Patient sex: M
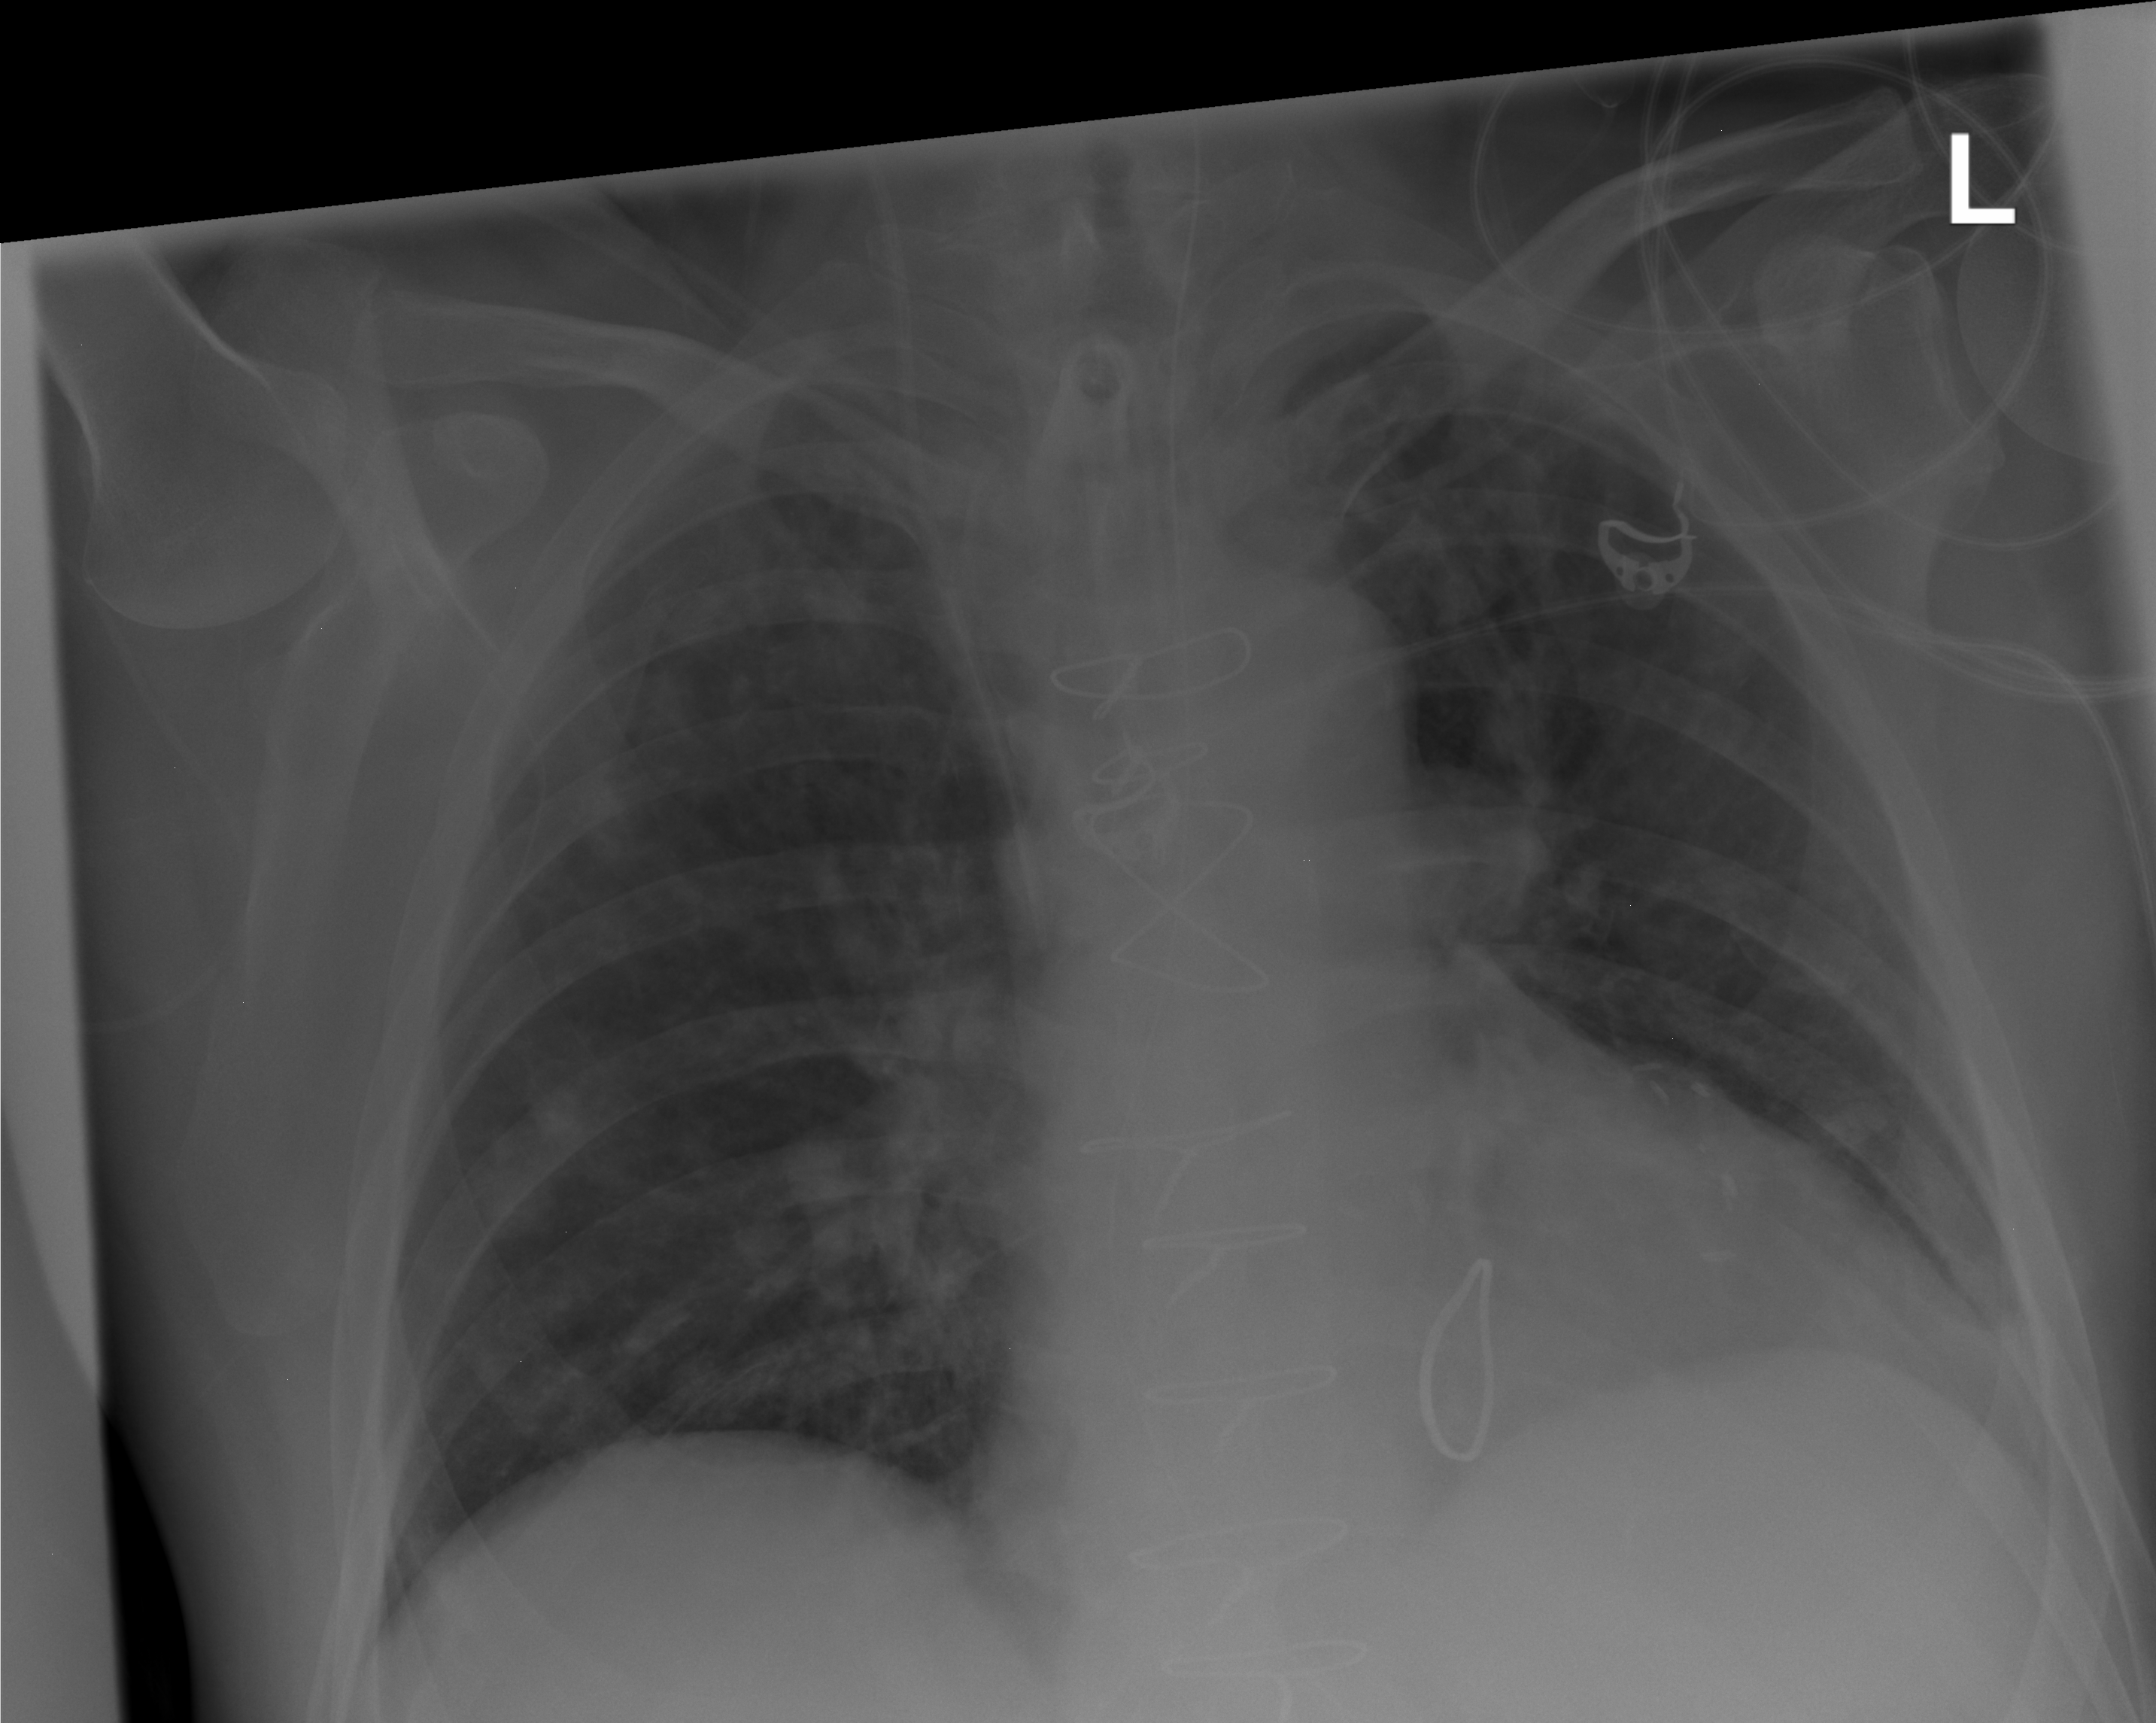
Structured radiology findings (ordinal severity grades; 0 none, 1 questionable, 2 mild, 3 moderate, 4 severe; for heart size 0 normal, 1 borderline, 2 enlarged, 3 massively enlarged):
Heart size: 2
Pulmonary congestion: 1
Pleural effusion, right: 0
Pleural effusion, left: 1
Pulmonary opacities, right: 1
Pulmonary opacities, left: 0
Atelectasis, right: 0
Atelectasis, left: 2